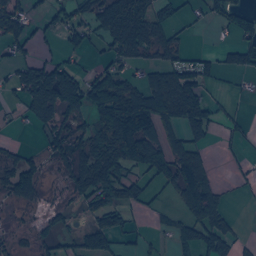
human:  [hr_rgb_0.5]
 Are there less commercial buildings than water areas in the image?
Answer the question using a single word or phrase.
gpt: yes

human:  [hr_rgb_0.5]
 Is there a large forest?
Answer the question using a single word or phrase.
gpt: yes

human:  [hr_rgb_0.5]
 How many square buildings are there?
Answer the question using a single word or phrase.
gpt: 2

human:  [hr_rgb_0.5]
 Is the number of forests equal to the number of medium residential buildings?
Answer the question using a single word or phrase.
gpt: no

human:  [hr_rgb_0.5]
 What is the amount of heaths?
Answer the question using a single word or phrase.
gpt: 33

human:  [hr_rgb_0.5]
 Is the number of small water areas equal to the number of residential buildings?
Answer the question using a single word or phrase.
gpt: no

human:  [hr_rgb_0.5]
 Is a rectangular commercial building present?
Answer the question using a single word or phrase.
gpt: yes

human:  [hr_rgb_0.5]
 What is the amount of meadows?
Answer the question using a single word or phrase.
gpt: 6

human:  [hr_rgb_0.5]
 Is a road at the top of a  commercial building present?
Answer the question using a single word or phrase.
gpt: yes

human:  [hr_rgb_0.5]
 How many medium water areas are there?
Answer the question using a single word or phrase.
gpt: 7

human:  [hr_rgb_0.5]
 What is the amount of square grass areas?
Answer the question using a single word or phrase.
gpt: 0

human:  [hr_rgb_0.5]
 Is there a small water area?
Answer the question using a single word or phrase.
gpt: yes

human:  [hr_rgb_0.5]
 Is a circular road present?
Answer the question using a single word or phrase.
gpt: no

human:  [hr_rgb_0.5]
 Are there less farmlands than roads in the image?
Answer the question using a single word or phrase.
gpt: yes

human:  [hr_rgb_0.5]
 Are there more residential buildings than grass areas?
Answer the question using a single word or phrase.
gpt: yes

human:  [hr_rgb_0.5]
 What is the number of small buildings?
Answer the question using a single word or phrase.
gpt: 198

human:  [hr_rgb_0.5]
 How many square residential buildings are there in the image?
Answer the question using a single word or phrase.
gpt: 2

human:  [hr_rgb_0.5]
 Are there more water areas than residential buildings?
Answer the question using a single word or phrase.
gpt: no

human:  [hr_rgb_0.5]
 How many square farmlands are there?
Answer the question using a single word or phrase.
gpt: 0

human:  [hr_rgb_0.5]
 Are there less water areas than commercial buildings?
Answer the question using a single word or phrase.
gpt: no

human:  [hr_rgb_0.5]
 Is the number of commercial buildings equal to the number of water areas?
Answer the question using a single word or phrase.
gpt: no

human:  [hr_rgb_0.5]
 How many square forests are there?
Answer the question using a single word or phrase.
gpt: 4

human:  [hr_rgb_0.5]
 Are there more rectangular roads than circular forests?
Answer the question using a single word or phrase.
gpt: no

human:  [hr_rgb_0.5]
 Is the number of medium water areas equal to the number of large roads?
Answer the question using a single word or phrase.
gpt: no

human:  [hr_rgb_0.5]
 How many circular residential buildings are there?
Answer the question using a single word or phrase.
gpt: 2

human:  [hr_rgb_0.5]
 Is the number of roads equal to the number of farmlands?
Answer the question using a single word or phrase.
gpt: no

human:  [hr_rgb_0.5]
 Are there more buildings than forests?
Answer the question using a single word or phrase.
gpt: yes

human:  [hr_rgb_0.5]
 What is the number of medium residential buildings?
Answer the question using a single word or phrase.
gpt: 0

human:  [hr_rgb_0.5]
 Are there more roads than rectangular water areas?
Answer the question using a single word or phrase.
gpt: yes

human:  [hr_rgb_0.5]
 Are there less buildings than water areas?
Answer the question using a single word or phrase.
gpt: no

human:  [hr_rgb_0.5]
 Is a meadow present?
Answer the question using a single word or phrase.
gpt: yes

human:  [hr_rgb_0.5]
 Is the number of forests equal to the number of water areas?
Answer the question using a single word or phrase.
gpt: no

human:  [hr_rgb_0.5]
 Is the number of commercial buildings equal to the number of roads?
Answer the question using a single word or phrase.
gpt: no

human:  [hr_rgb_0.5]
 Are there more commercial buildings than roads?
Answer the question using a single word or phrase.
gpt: no

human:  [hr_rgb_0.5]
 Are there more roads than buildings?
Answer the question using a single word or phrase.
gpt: no

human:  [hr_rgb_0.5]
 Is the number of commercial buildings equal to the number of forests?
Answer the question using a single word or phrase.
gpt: no